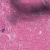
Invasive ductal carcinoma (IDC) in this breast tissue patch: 0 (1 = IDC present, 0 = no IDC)